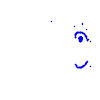
Particle: electron